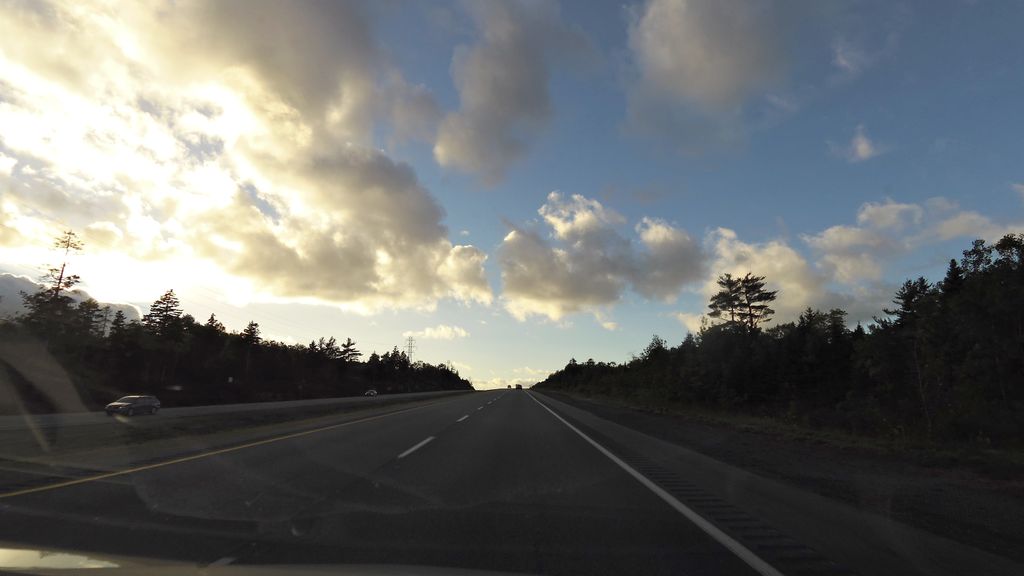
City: halifax